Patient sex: M
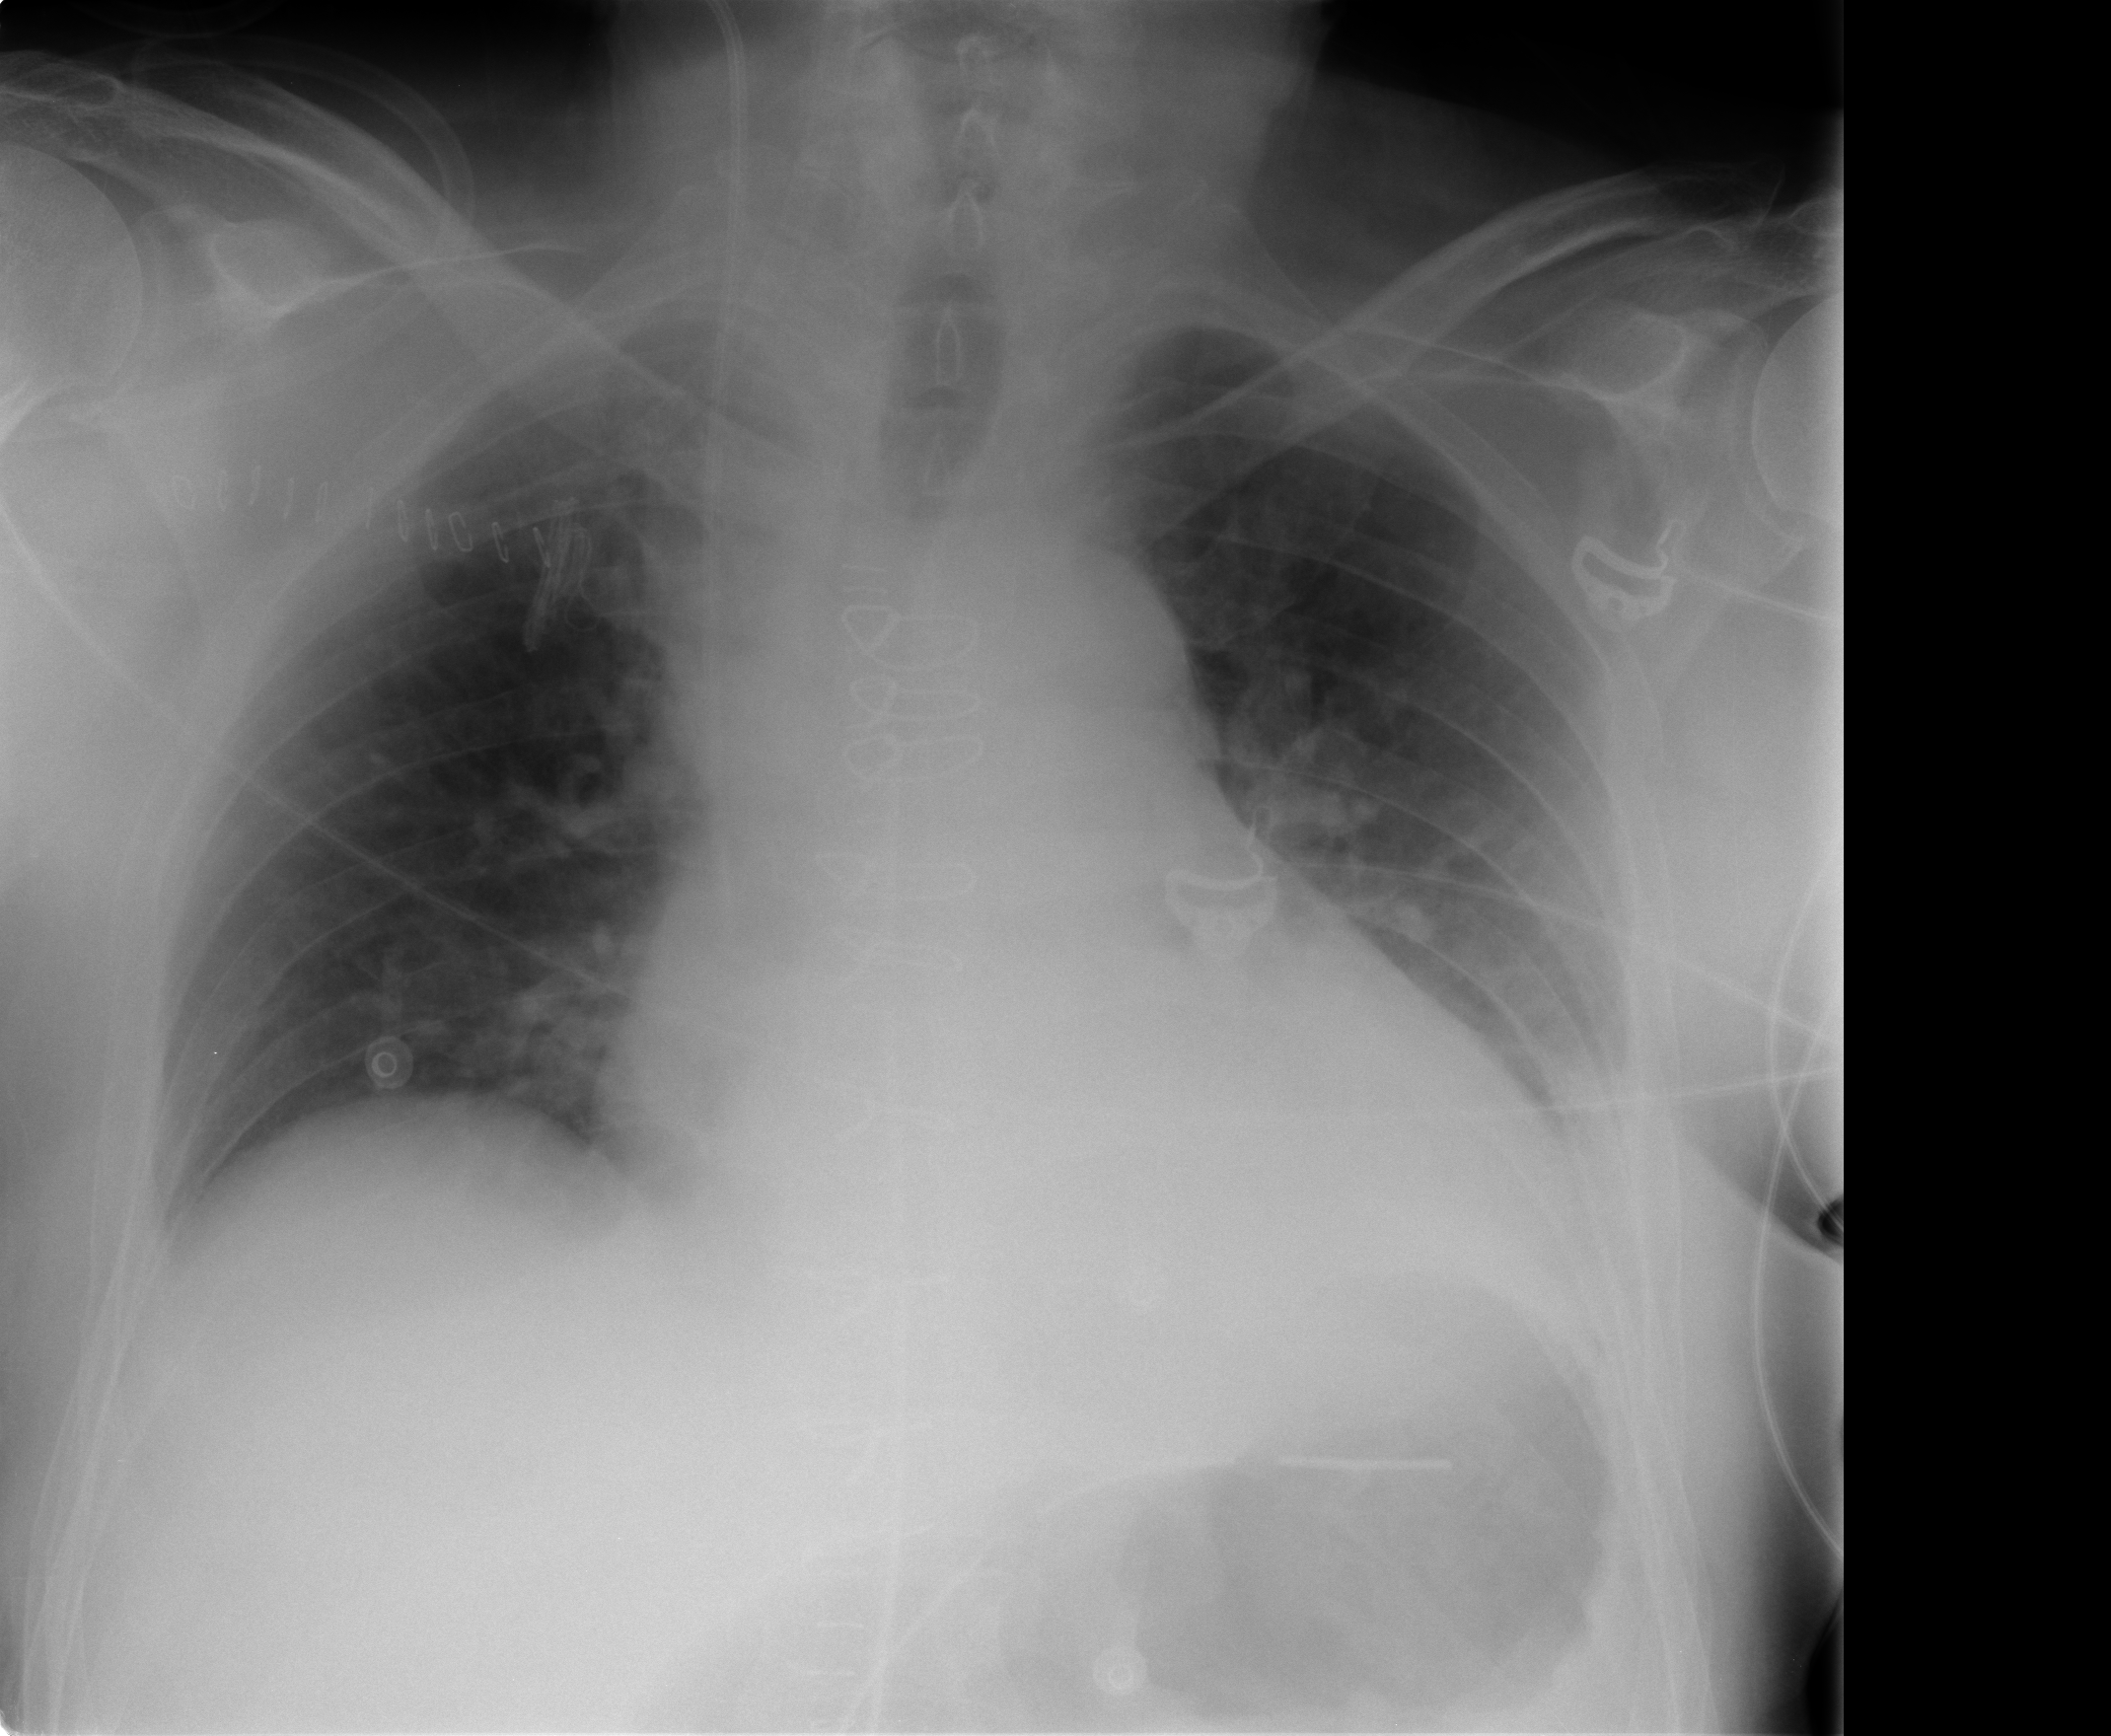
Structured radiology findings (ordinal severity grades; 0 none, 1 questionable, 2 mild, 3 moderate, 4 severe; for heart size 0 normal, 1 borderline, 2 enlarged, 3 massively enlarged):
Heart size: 1
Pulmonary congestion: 0
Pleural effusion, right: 0
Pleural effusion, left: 1
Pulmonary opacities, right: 0
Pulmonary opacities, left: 0
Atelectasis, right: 2
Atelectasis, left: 2